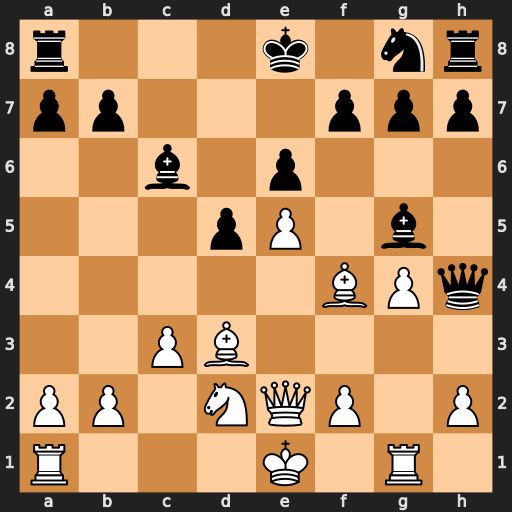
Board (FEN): r3k1nr/pp3ppp/2b1p3/3pP1b1/5BPq/2PB4/PP1NQP1P/R3K1R1
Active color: w
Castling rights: Qkq
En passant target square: -
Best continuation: Nf3 Bxf4 Nxh4